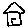
Label: house